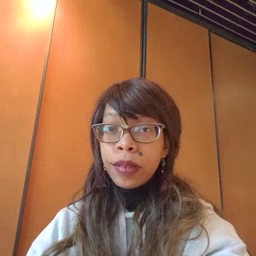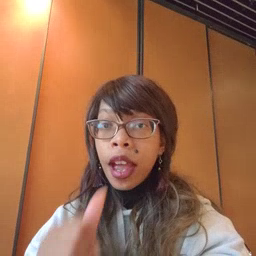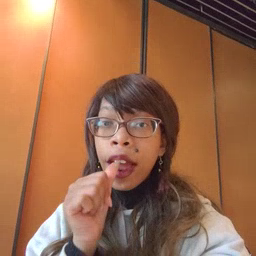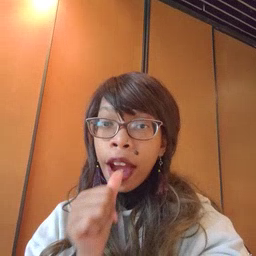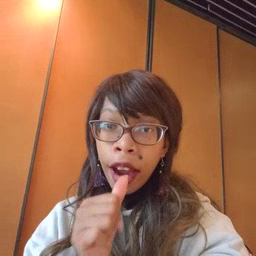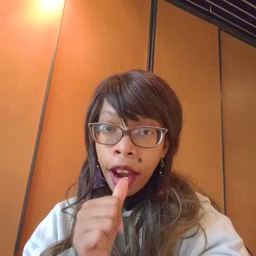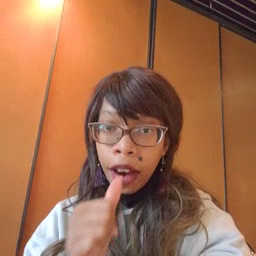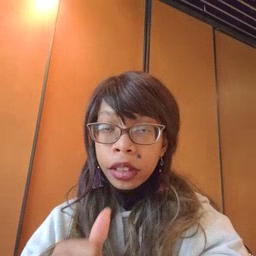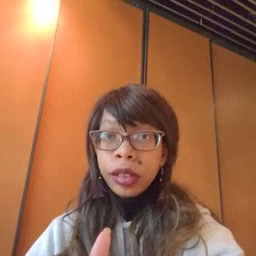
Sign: nuts